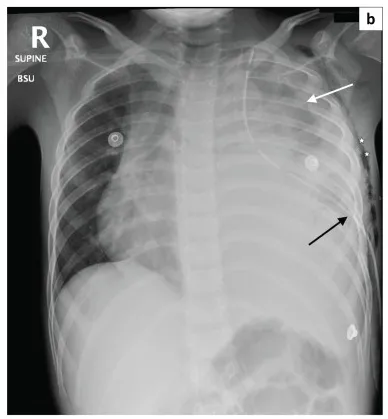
CXR post left chest wall/pleural biopsy. Left pneumothorax (white arrow) with the left intercostal drain in-situ (black arrow). Associated surgical emphysema of the left chest wall (white stars).
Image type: radiology (x_ray)